Aerial crown-view tile of a tropical tree (Barro Colorado Island, Panama), acquired 20250818:
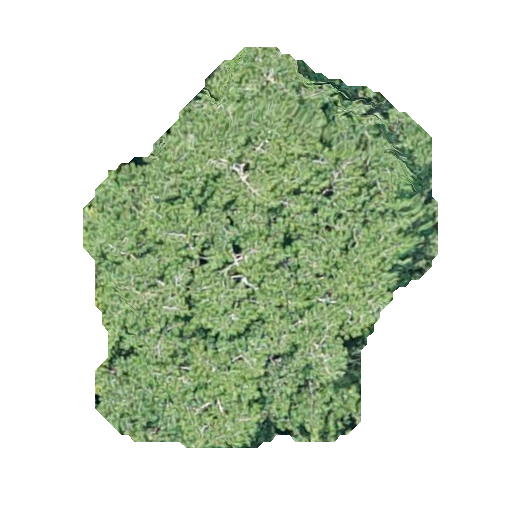
Species: Quararibea asterolepis
GBIF accepted scientific name: Quararibea asterolepis
Crown area: 148.653 m²